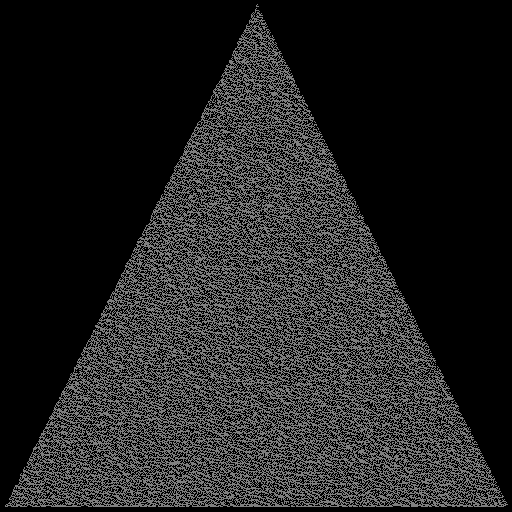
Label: a1